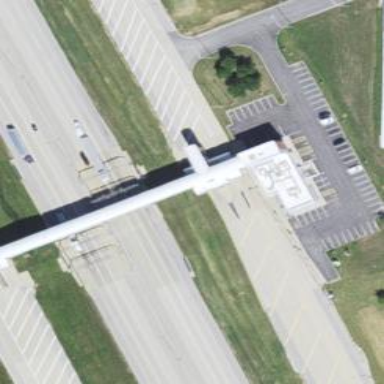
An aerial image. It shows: Toll gantry on the road.